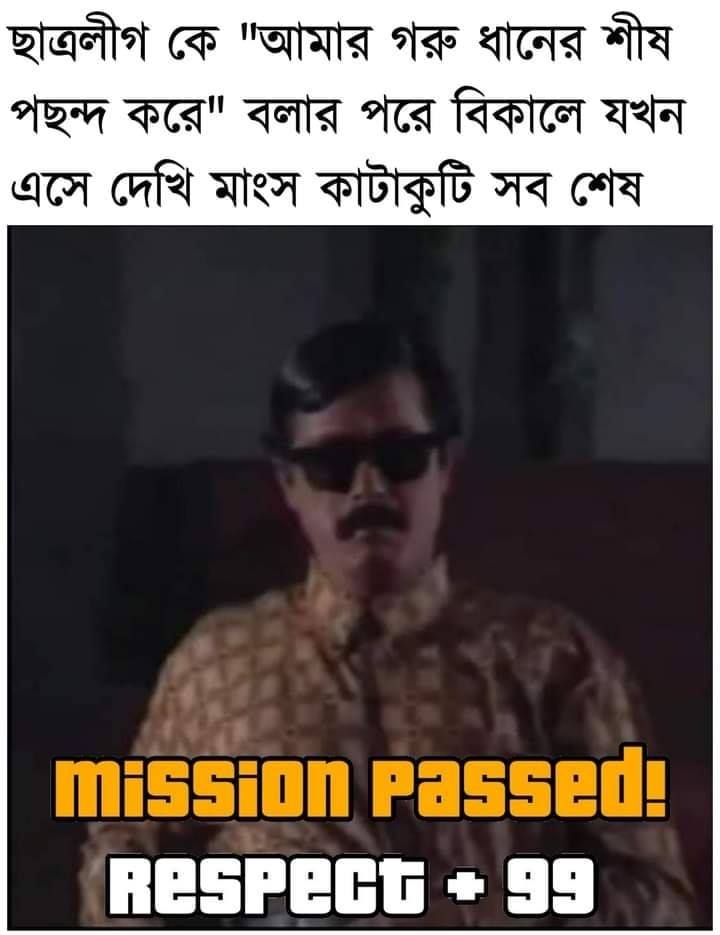
Caption: ছাত্রলীগ কে " আমরা গরু ধানের শীষ পছন্দ করে" বলার পরে বিকালে যখন এসে দেখি মাংস কাটাকুটি সব শেষ   mission passed ! Respect + 99
Label: hate